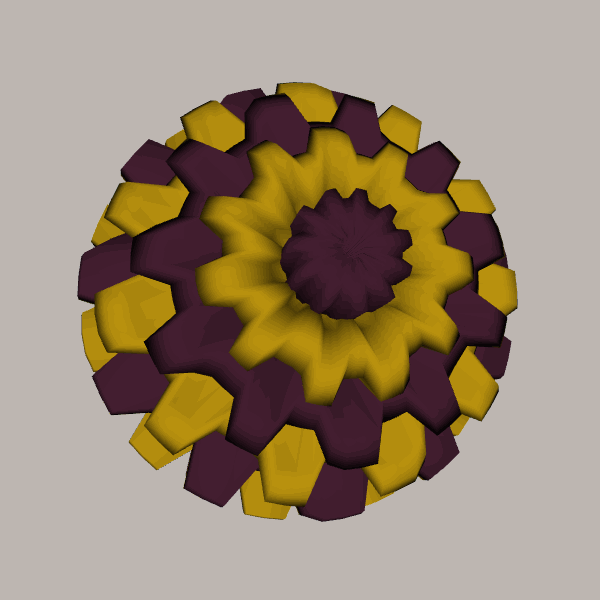
Background: light